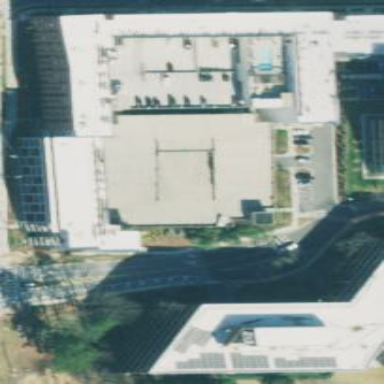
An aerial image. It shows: Multi-storey parking building.